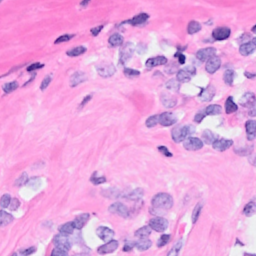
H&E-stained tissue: Breast